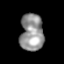
Tissue: prostate
Cell type: Fibroblasts
Senescence score: 0.7234
Nuclear area (px): 849
Mean DAPI intensity: 148.425